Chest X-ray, PA view. Patient: 49 years old, sex M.
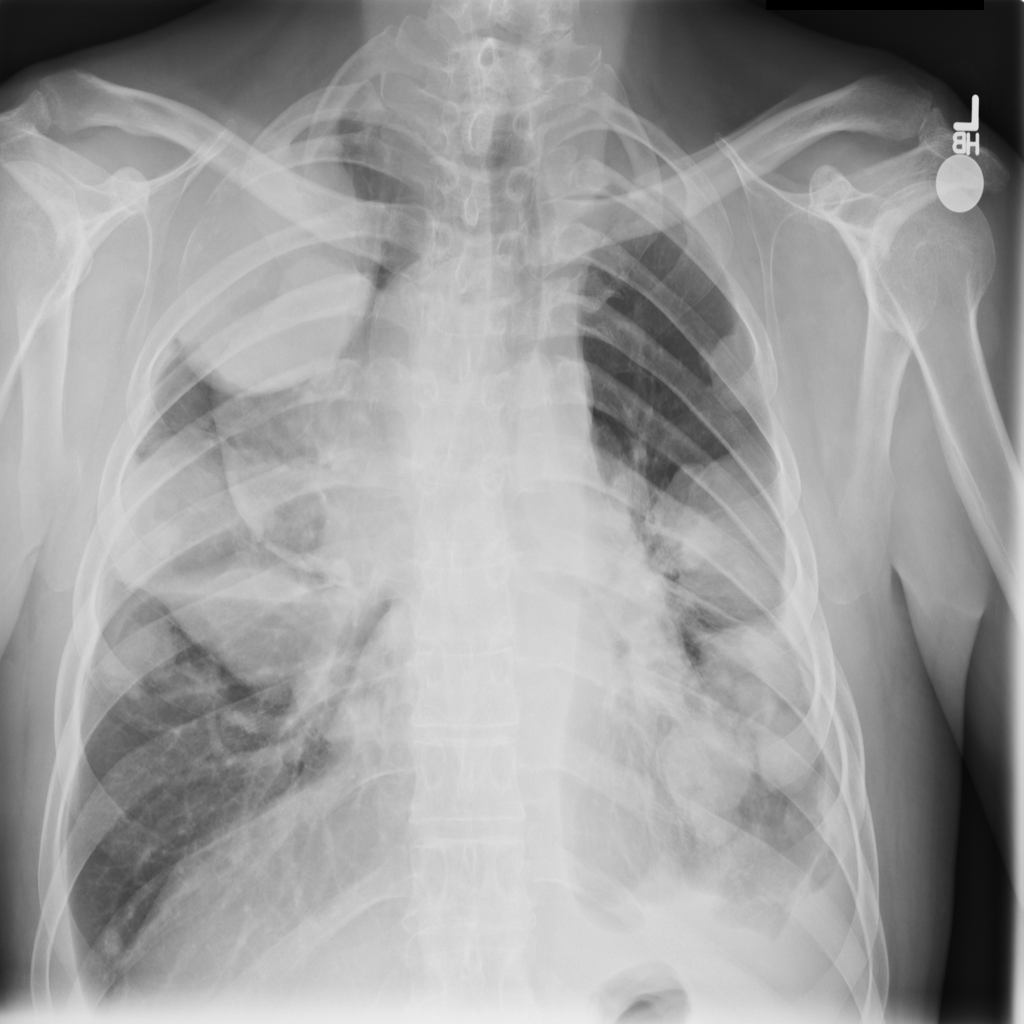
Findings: Mass